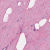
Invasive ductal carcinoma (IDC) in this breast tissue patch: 1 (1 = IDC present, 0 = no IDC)